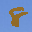
Label: 8